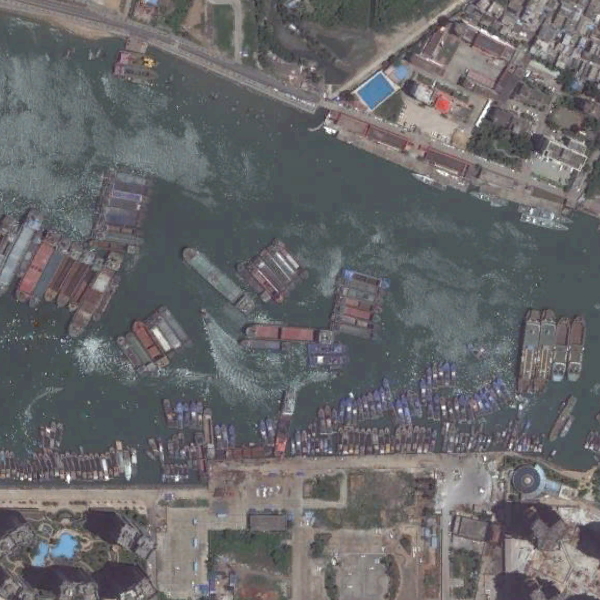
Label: Port